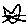
Label: cat